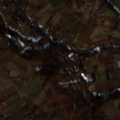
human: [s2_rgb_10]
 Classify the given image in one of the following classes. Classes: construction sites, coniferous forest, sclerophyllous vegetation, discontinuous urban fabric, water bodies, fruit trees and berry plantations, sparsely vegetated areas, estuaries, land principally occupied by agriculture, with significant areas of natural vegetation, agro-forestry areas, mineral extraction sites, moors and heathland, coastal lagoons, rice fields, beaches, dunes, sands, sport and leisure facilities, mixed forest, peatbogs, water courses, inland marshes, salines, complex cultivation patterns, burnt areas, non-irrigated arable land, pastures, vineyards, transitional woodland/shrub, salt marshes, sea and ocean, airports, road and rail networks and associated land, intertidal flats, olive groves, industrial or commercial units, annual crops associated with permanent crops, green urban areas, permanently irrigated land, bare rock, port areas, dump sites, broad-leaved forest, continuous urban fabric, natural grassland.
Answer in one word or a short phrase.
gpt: non-irrigated arable land, complex cultivation patterns, land principally occupied by agriculture, with significant areas of natural vegetation, broad-leaved forest